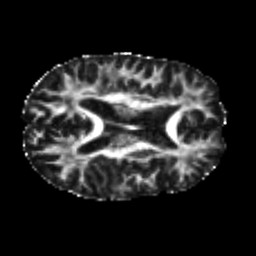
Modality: FA
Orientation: axial
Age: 25
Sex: male
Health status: healthy
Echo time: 0.074 s